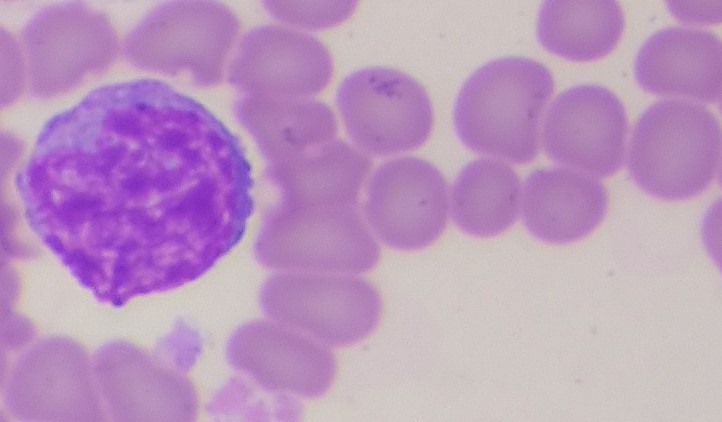
White blood cell type: Lymphocyte